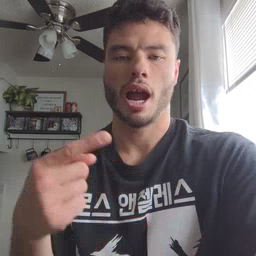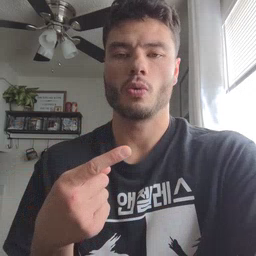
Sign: owie